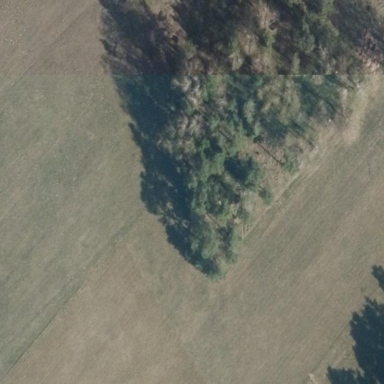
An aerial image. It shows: Forest area.